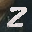
Label: 2